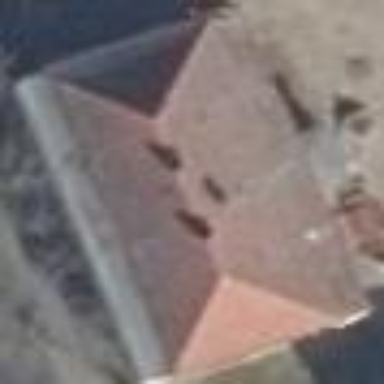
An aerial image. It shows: Building with half-hipped roof.